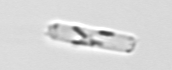
Label: Cerataulina_pelagica